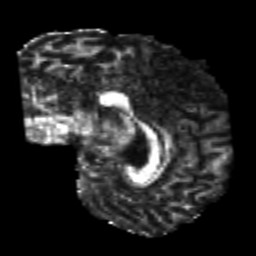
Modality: FA
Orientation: sagittal
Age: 22
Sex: male
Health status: healthy
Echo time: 0.074 s